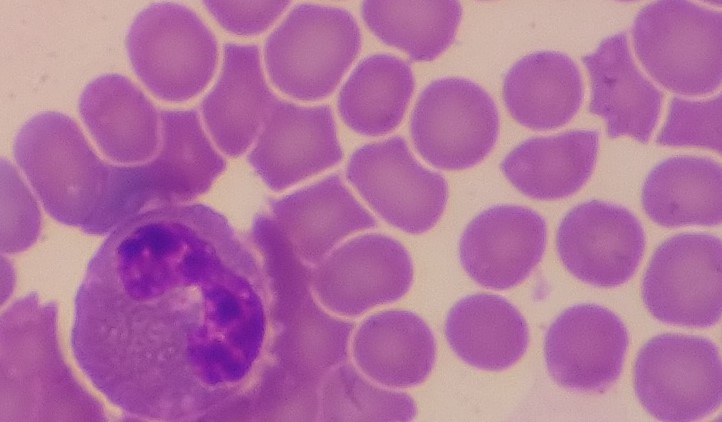
White blood cell type: Eosinophil